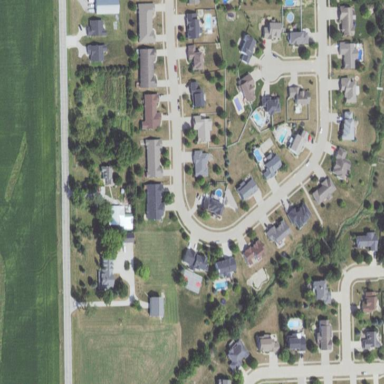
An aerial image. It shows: Residential area within neighborhood.